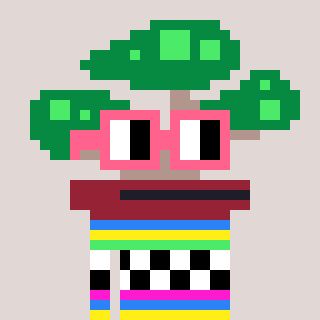
a pixel art character with square pink glasses, a bonsai-shaped head and a blue-colored body on a warm background